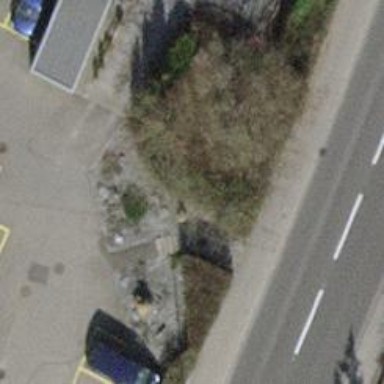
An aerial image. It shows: Concrete steps on the road with surface made of concrete plates.